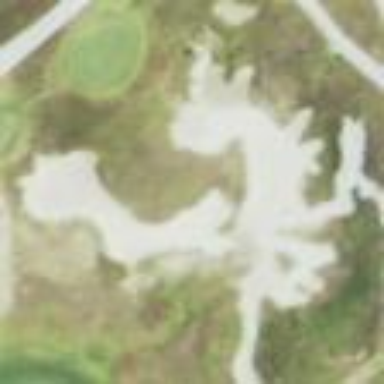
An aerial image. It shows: Golf bunker filled with natural sand.